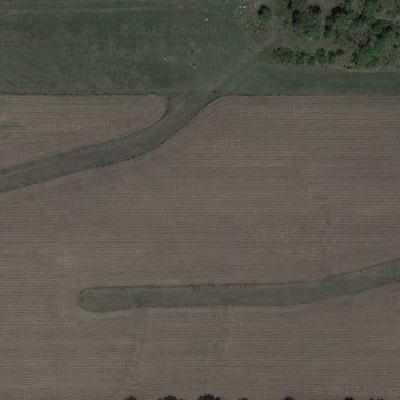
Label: Field